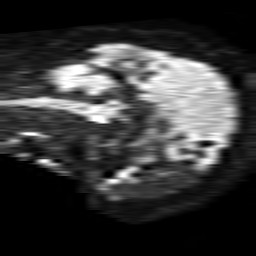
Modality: TRACE
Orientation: sagittal
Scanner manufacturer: philips
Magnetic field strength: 1.5 T
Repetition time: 4.6 s
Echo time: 0.08941 s